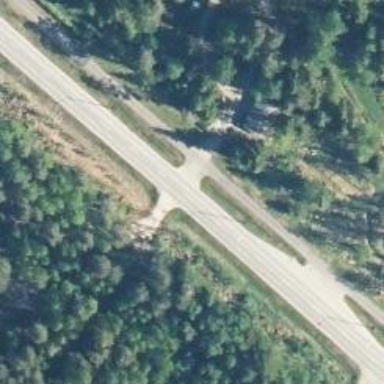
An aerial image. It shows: Secondary road with asphalt surface.